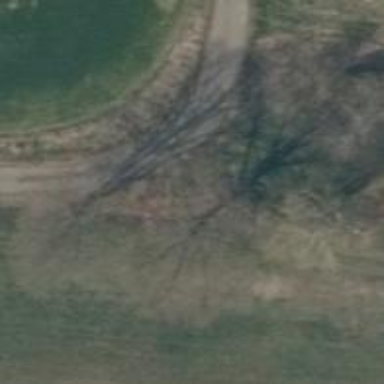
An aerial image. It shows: Deciduous broadleaved tree.